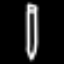
Label: pencil